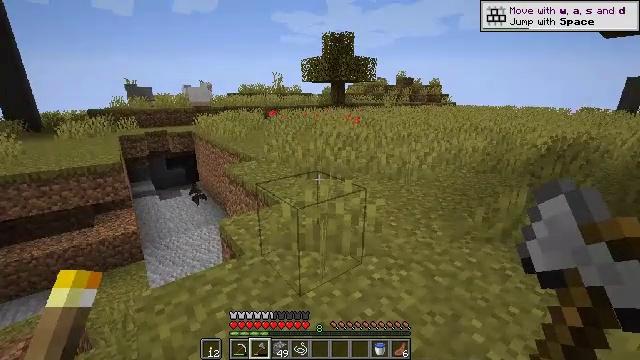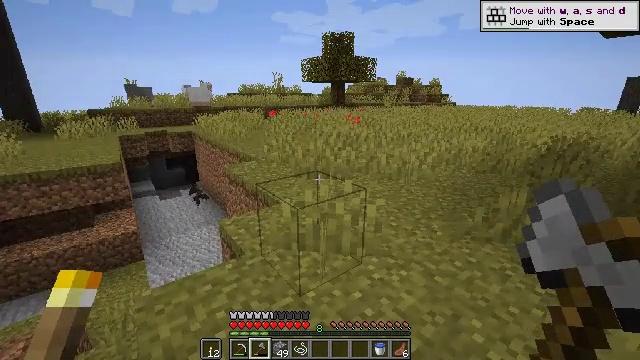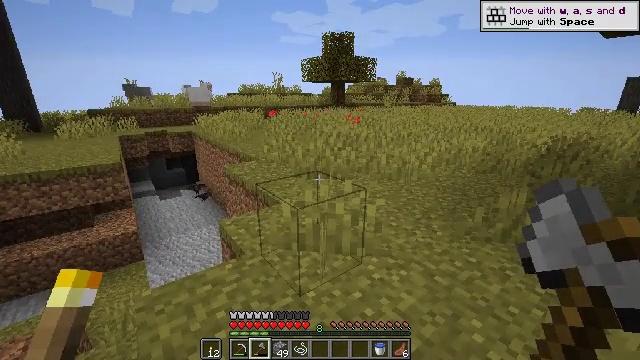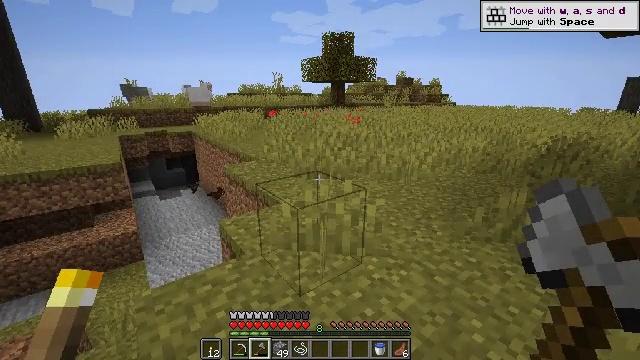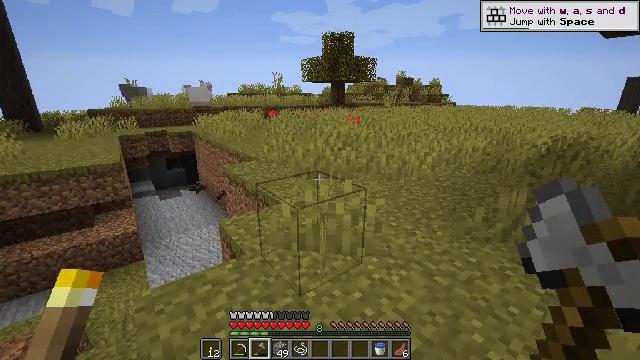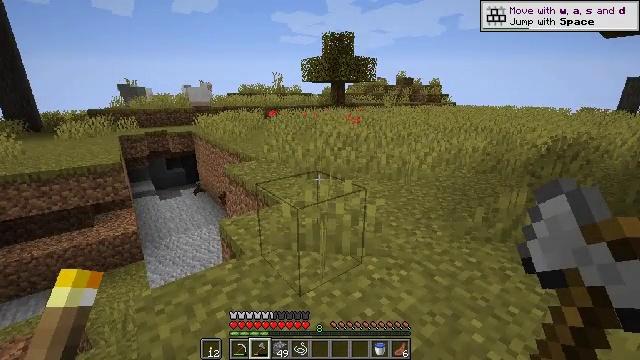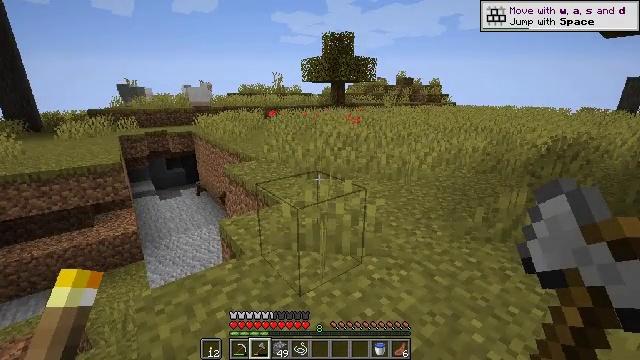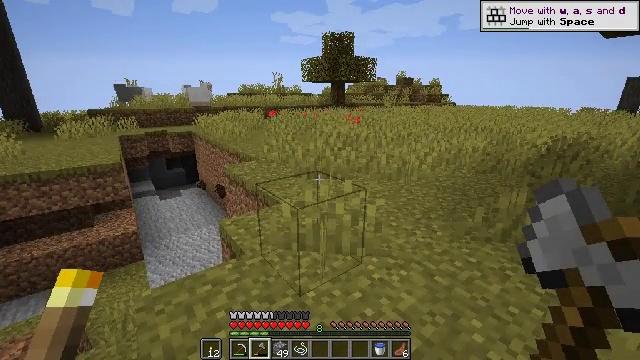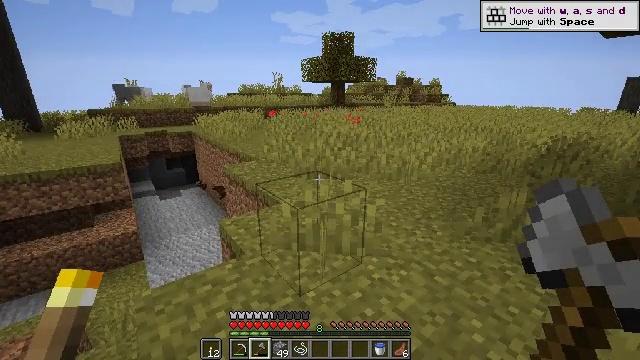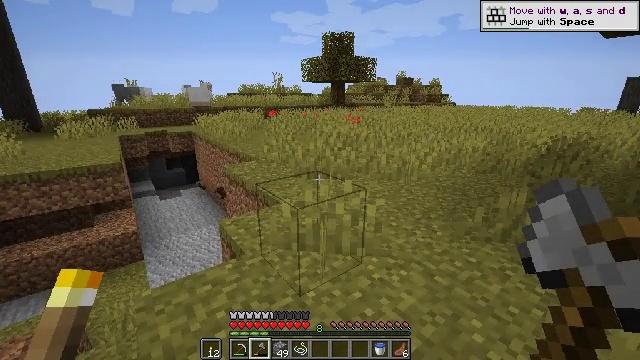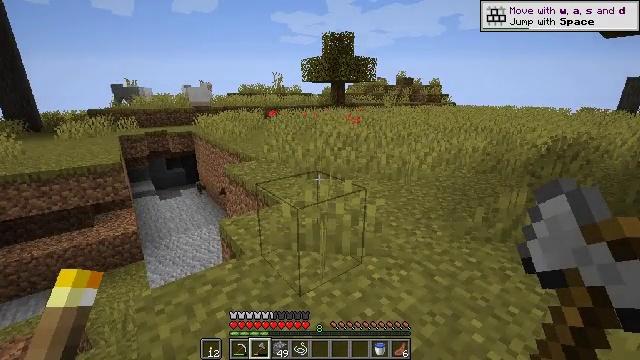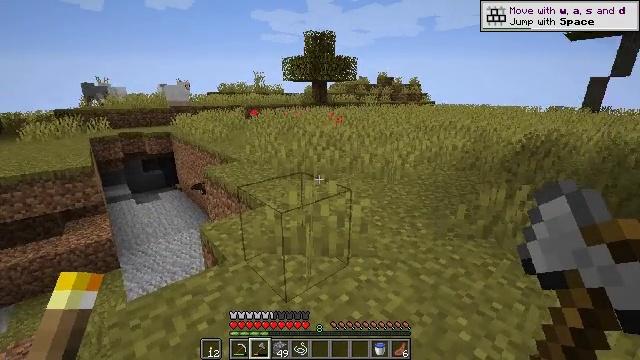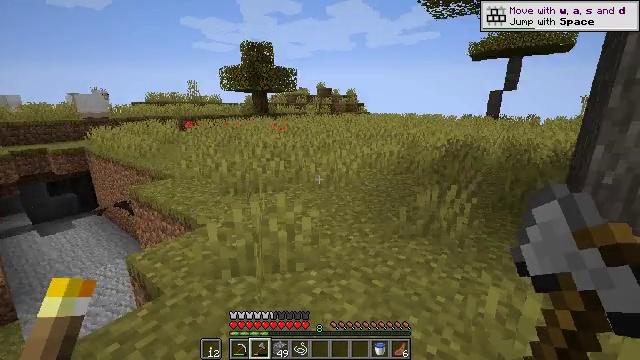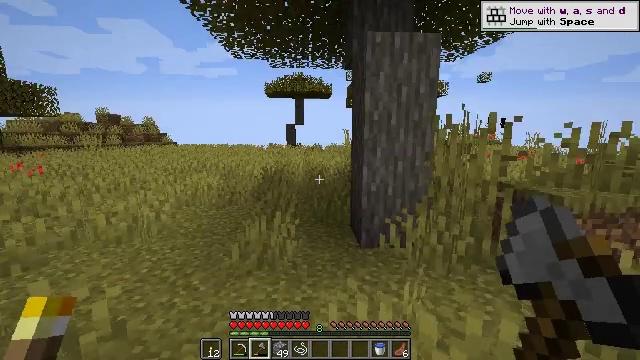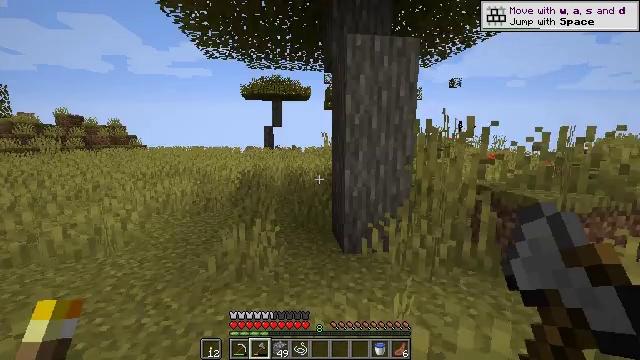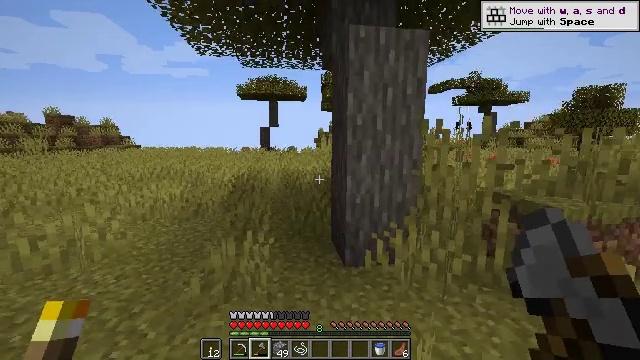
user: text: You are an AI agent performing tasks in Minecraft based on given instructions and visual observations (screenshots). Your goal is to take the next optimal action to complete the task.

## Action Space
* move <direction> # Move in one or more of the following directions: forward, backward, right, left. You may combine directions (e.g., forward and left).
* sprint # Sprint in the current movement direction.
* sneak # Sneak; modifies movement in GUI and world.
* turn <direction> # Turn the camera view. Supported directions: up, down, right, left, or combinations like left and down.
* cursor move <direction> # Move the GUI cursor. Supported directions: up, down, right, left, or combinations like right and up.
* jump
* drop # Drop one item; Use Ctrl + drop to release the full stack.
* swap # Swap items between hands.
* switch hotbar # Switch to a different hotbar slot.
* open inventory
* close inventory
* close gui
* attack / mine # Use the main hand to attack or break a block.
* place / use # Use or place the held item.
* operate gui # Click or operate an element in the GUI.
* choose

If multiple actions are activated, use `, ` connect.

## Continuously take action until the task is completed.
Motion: motion action
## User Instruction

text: Collect the orange carpet by hitting it.
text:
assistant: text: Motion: attack / mine
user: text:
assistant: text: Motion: attack / mine
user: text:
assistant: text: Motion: attack / mine
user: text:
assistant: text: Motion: attack / mine
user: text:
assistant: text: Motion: attack / mine
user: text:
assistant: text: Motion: attack / mine
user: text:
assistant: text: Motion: attack / mine
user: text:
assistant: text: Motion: attack / mine
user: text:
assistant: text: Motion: attack / mine
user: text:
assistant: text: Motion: attack / mine
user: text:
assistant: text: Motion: move forward, turn right, attack / mine
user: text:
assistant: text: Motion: move forward, turn right and up, attack / mine
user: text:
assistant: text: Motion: move forward, turn right and up, attack / mine
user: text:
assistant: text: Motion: move forward, turn right, attack / mine
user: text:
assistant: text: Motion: move forward, attack / mine
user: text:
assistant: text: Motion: move forward, attack / mine
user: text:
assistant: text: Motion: move forward, attack / mine
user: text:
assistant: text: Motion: move forward, attack / mine
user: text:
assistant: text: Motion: move forward, attack / mine
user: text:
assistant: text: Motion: move forward, attack / mine
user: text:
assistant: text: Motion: move forward, attack / mine
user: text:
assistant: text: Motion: move forward, attack / mine
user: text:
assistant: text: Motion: move forward, attack / mine
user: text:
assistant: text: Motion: move forward, turn left, attack / mine
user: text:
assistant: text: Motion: move forward, turn left, attack / mine
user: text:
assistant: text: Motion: turn left, attack / mine
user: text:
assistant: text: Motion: move left, turn right, attack / mine
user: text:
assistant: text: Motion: move left, turn right and up, attack / mine
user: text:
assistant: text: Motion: move left, turn right, attack / mine
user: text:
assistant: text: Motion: move left, turn right, attack / mine